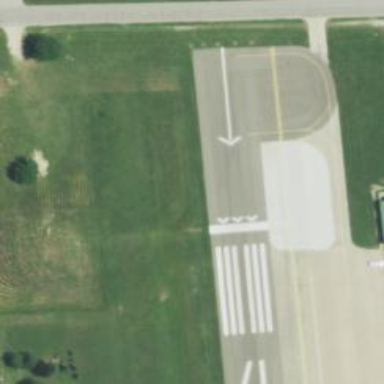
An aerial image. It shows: Displaced threshold on airport runway.